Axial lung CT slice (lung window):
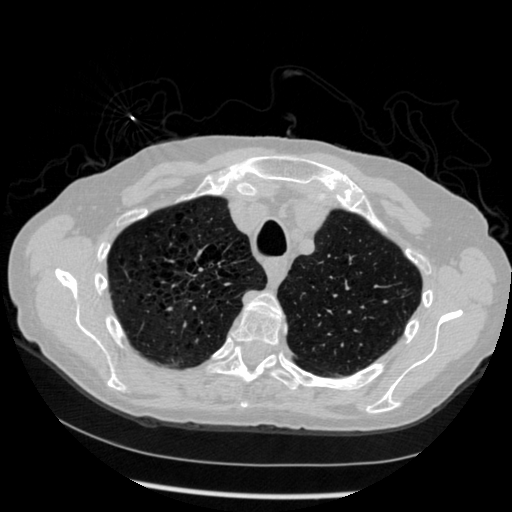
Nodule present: no